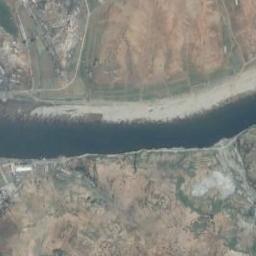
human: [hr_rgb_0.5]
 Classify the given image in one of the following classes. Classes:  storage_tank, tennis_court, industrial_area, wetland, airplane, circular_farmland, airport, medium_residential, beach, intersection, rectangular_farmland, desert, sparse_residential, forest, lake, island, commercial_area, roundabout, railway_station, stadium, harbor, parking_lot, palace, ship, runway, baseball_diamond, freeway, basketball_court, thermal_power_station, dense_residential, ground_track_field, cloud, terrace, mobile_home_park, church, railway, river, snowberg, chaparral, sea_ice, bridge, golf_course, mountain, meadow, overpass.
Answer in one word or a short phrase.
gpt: river